Question: Short question: Given a point P and a line segment L, how do I find the point (or points) on L that are exactly X distance from P, if it guaranteed that there is such a point?
The longer way to ask this question is with an image. Given two circles, one static and one dynamic, if you move the dynamic one towards the static one in a straight line, it's pretty easy to determine the point of contact (see 1, the green dot).
Now, if you move the dynamic circle towards the static circle at an angle, determining the point of contact is much more difficult, (see 2, the purple dot). That part I already have done. What I want to do is, after determining the point of contact, decrease the angle and determine the new point of contact (see 3, 4, the red dot).
In #4, you can see the angle is decreased by less than half, and the new point of contact is half-way between the straight-line point and the original point. In #7, you can see the angle is bisected, but the new point of contact moves much farther than half way back towards the straight-line point.

In my case, I always want to decrease the angle to 5/6ths its original value, but the original angle and distance between the circles are variable. The circles are all the same radius. The actual data I need after decreasing the angle is the vector between the new center of the dynamic circle and the static circle, that is, the blue line in 3, 4, 6, and 7, if that makes the calculation any easier.
So far, I know I have to move the dynamic circle along the line that the purple circle is a center of, towards the center of the static circle. Then the circle has to move directly back towards the original position of the dynamic circle. The hard part is knowing exactly how far back it has to move so that it's just touching the other circle.
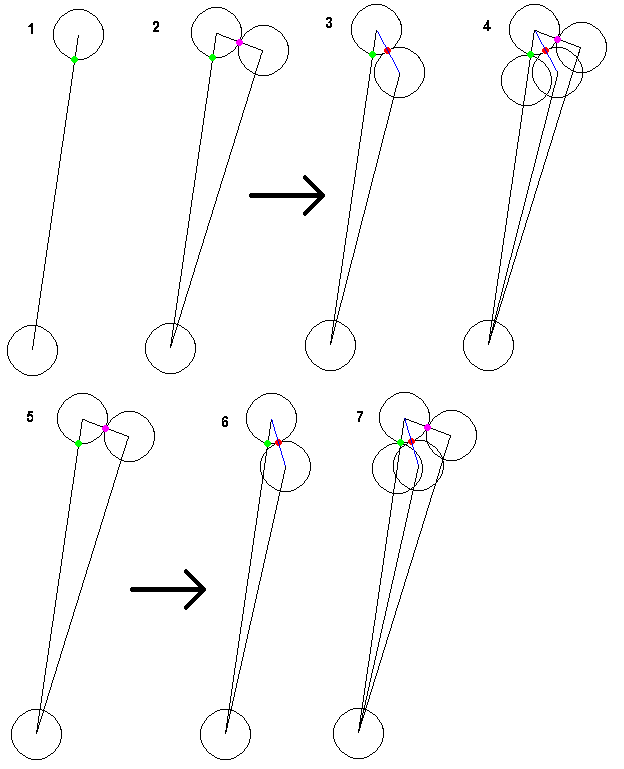
Answer: To answer your short question, if you are on the Cartesian plane, then find the equation of the line L is sitting on (given the two endpoints of L, this is simple). Find the equation of the perpendicular to said line, which passes through P (this is done by taking the negative inverse of the slope, plugging in P's x and y values, and solving for the intercept). Then find the point where the two perpendicular lines intersect by using their equations as a single system of equations (with x's and y's equal). Then find the distance between the point of intersection and the point P, which is one leg of a triangle. Finally, with that distance and the distance X you are given, use Pythagorean theorem to find the distance of the other leg of the triangle. Now the point you are looking for is a point on L, and also on the line on which L sits. So using the distance you just obtained, the intersection point you had found before, and the equation of L's line, you can find the desired point's coordinates. There can only be a maximum of 2 such points, so all you have to test for is whether the coordinates of the points found are actually on L, or beyond L but still on its line. Sorry for the long answer and if you wanted a geometric explanation rather than an algebraic one.